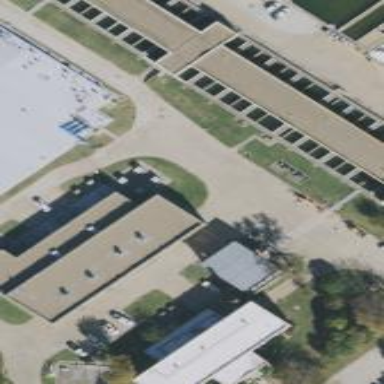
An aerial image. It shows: Public building.